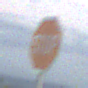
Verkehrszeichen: Stop
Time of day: SunriseSunset
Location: Outdoor (Nature)
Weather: PartlyCloudy
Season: NotSpecified
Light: Natural